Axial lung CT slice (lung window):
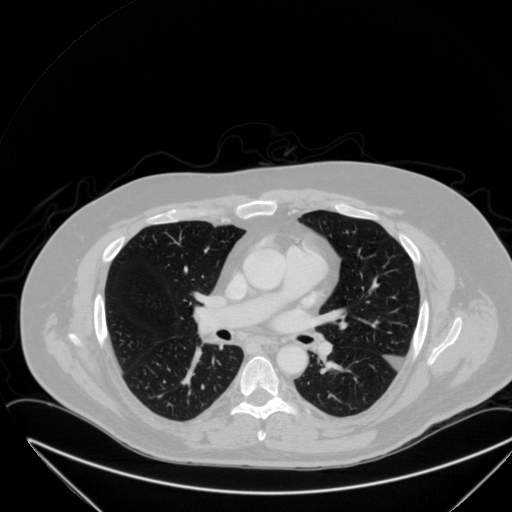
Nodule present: no